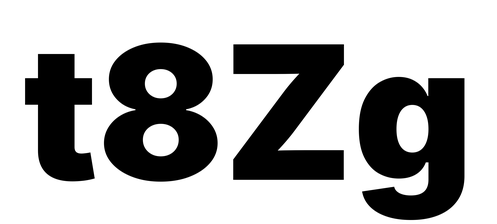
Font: Inter_Black